Question: I am trying to determine if there is a possible contact in the path of rotating a node. My idea is to do an incremented rotation (for 90 deg i loop 10 times 9 degrees) and perform contact test each time. My issue is that even tho i am calling updateCollisionPairs() each time, the contacts are empty even when there is an object in the path. Here is a picture that illustrate it somehow (front facing):

I'm trying to rotate node A by 90 degrees, but before i need to check if the "path is clear" - in this case the node B is in the way so i'm expecting to get a hit with one or more of the incremental rotations.
Node A and Node B are both type .kinematic, with categoryBitMask 2
Normaly i am doing contact testing in the render loop (willRenderScene) after the physicsWorld simulation is updated, and this triggers fine, so i know my physicsBodies & contactBitmasks are set correctly, but in this specific case i can't wait for another loop to perform the contact detection for obvious reasons.
Code i tried so far:
'''
for i in 1...10 {
nodeA.transform = SCNMatrix4Mult(nodeA.transform, SCNMatrix4MakeRotation(GameHelper.deg2rad(deg:90)/10, 0, 0, 1))
nodeA.physicsBody.resetTransform()
self.scnScene.physicsWorld.updateCollisionPairs()
let contacts = self.scnScene.physicsWorld.contactTest(with: (nodeA.physicsBody)!, options: [SCNPhysicsWorld.TestOption.collisionBitMask:2])
print(contacts)
if contacts.count > 0 {
print("CONTACT !!!!")
}
}
'''
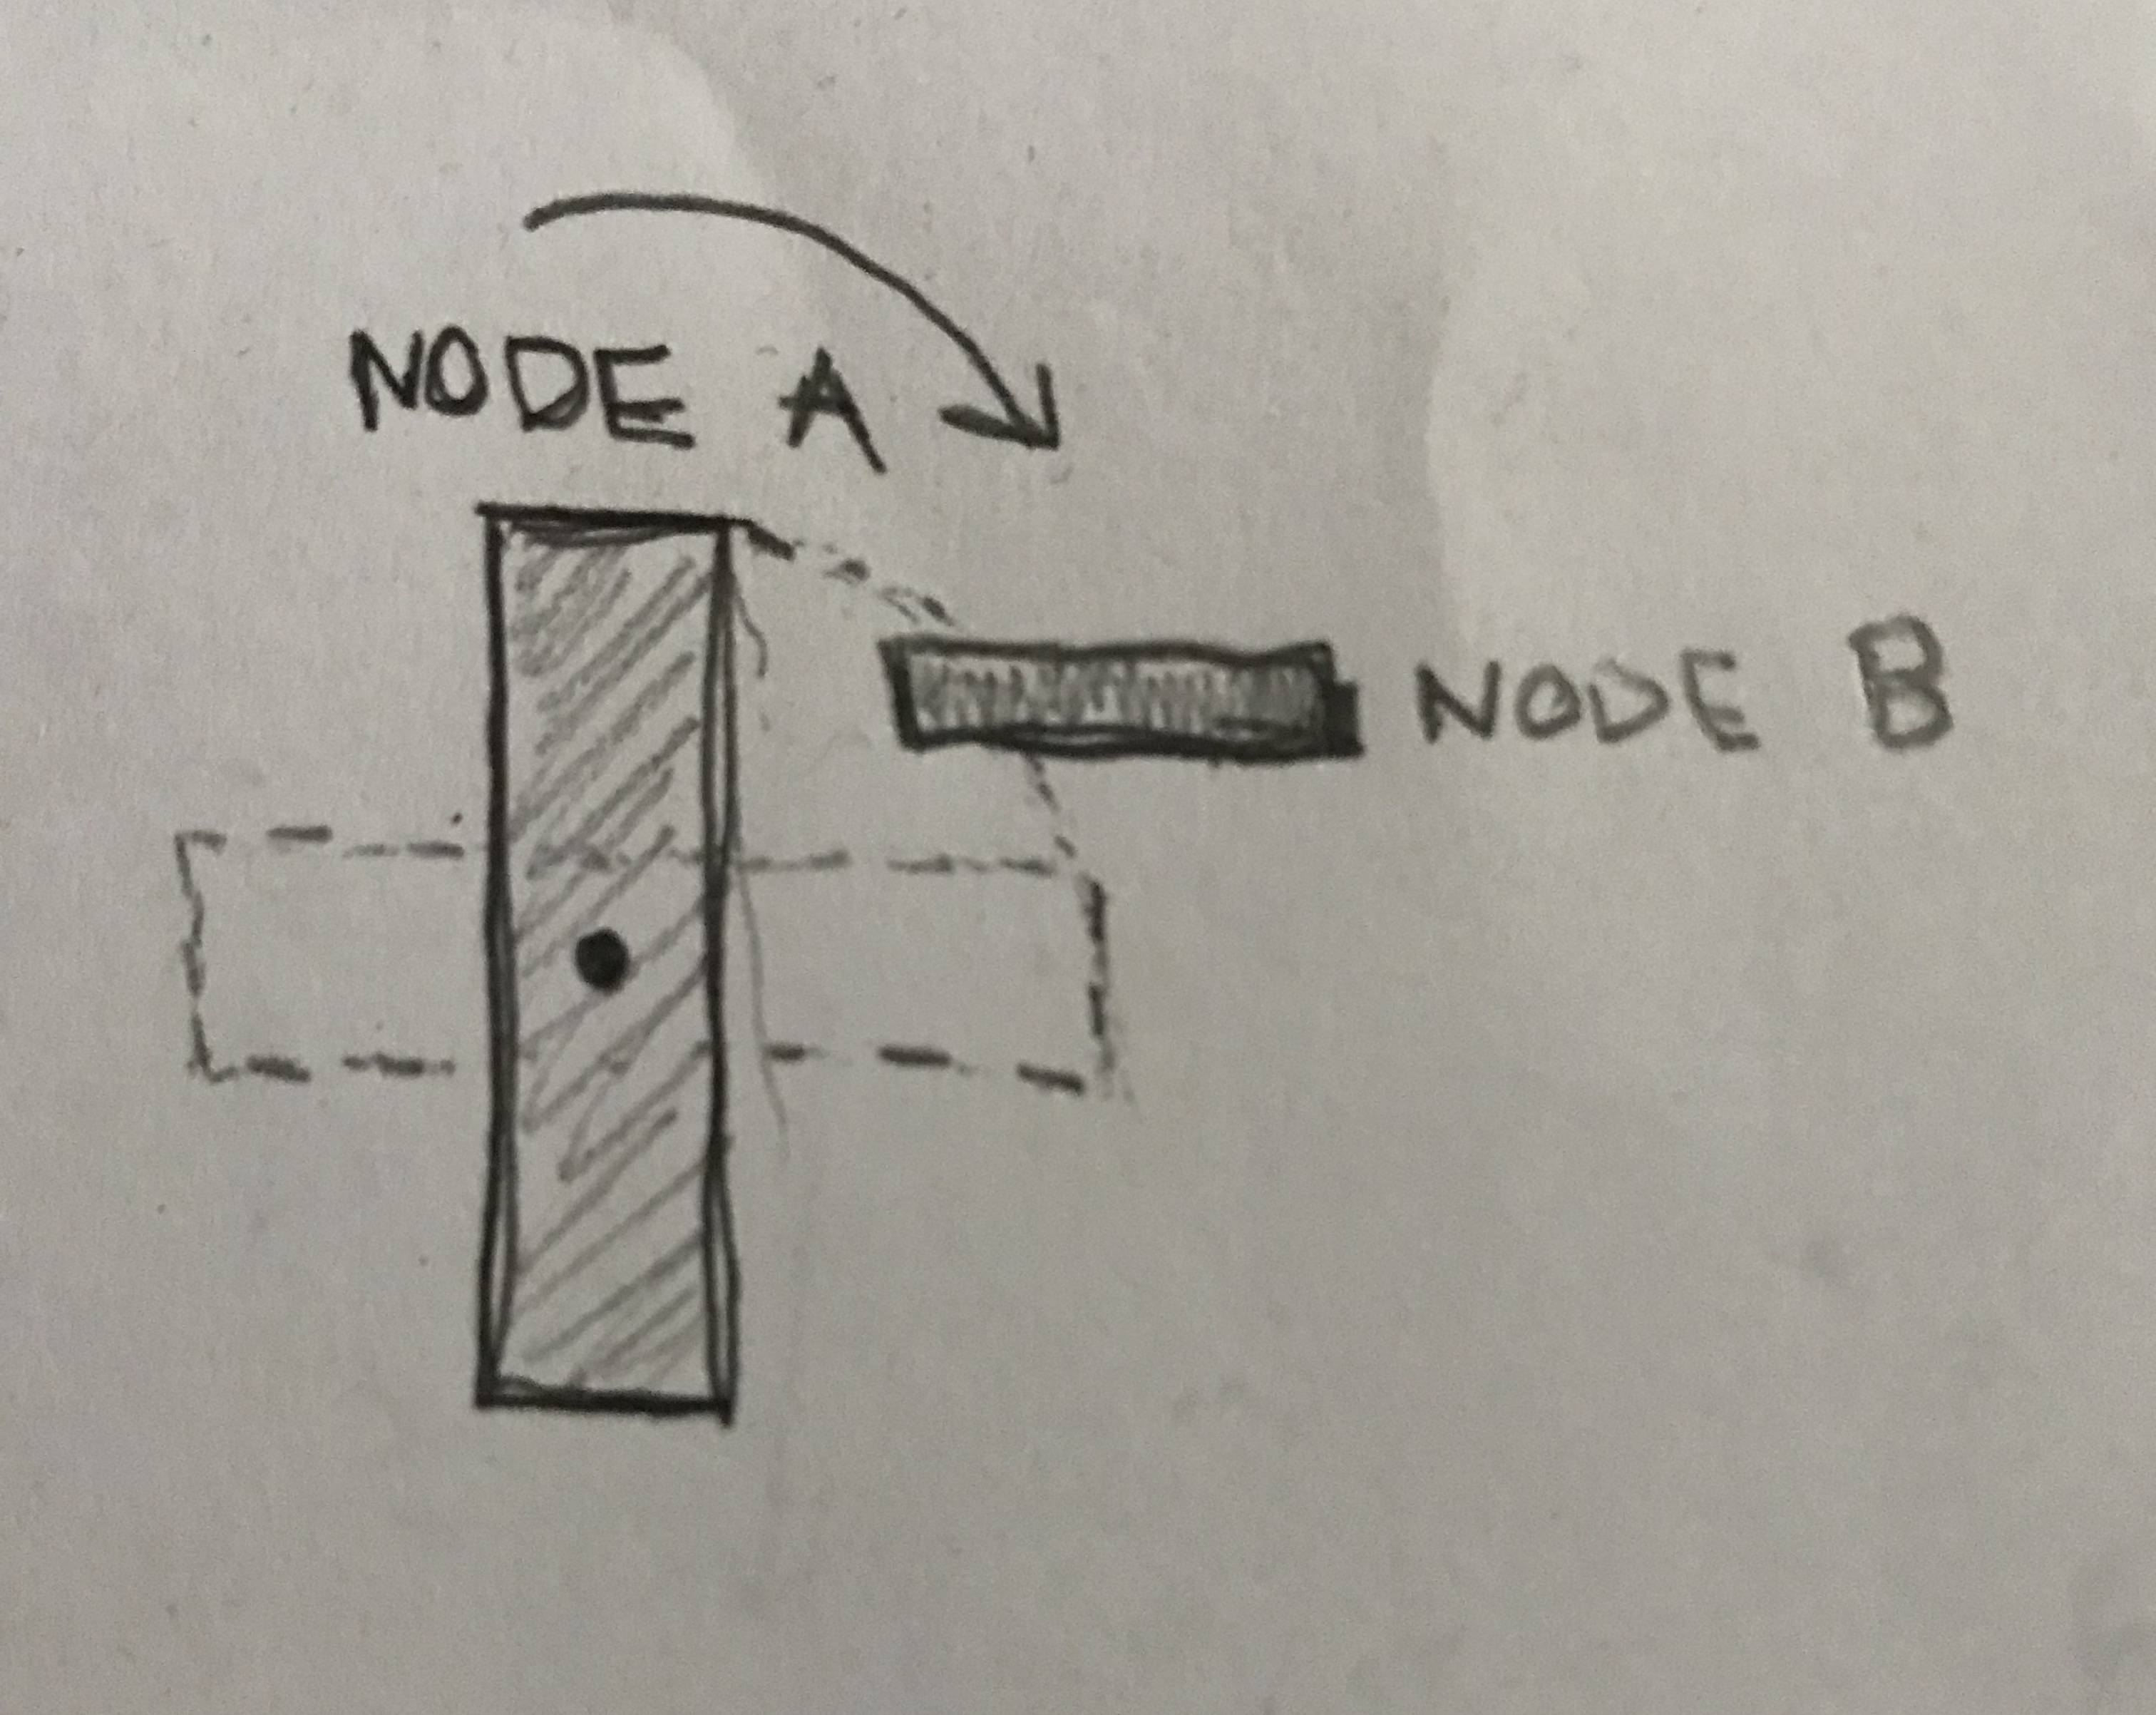
Answer: Looks like i just missplaced the code, the above code works fine if it's placed within the renderer(:willRenderScene) - i initialy tried to perform it directly within the method triggered by gestureRecogniser. Instead i just set the flag now and perform the check before next frame is rendered:
'''
func renderer(_ renderer: SCNSceneRenderer, willRenderScene scene: SCNScene, atTime time: TimeInterval) {
... check for flag and perform contact test
}
'''